Interaction volume radius: 10 \u00c5
Interaction volume height: 10 \u00c5
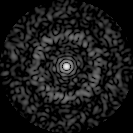
Disorder parameter: 0.847